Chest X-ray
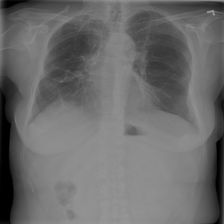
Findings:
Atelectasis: negative
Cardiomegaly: negative
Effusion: negative
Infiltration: negative
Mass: negative
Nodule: negative
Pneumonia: negative
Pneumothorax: negative
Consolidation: negative
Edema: negative
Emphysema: negative
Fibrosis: negative
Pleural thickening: negative
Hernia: negative